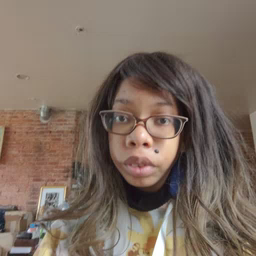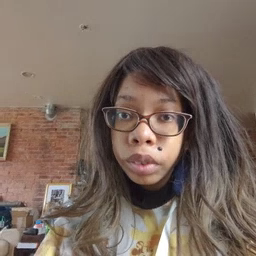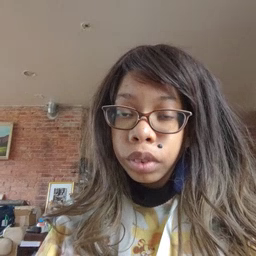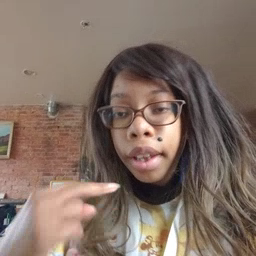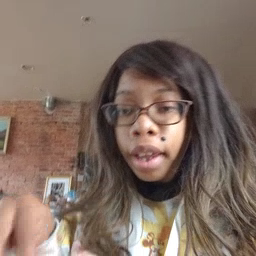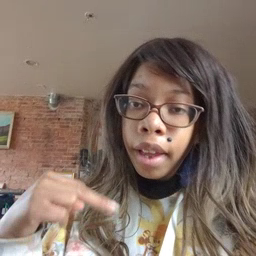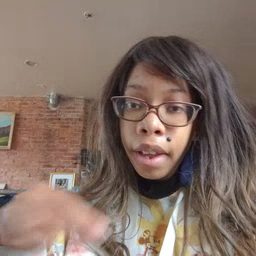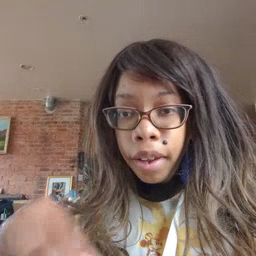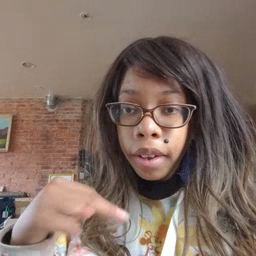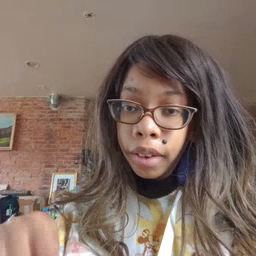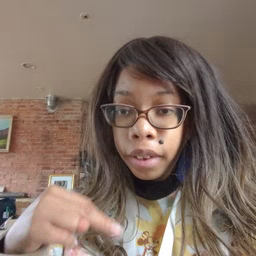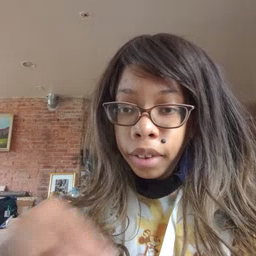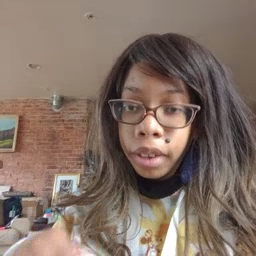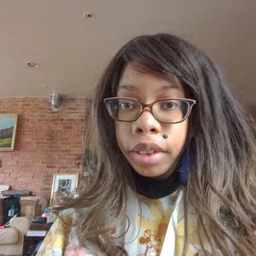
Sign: dance